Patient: sex F, age 56
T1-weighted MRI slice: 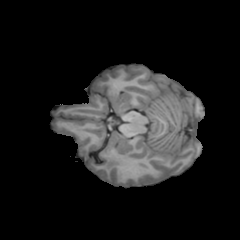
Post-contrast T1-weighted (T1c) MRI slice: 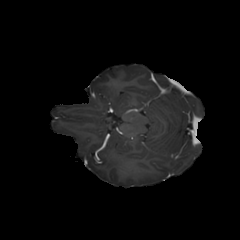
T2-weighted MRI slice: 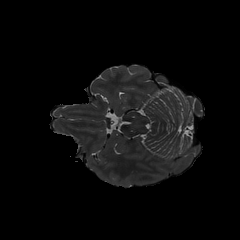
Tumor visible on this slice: no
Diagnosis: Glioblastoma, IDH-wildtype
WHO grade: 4